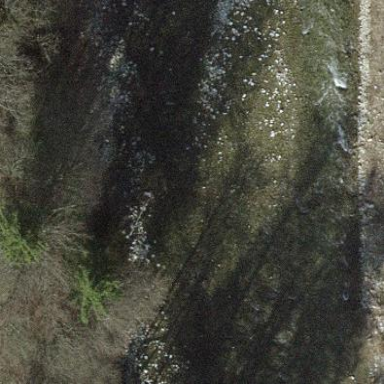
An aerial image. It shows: Terrain covered in shingle.